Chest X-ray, AP view. Patient: 55 years old, sex F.
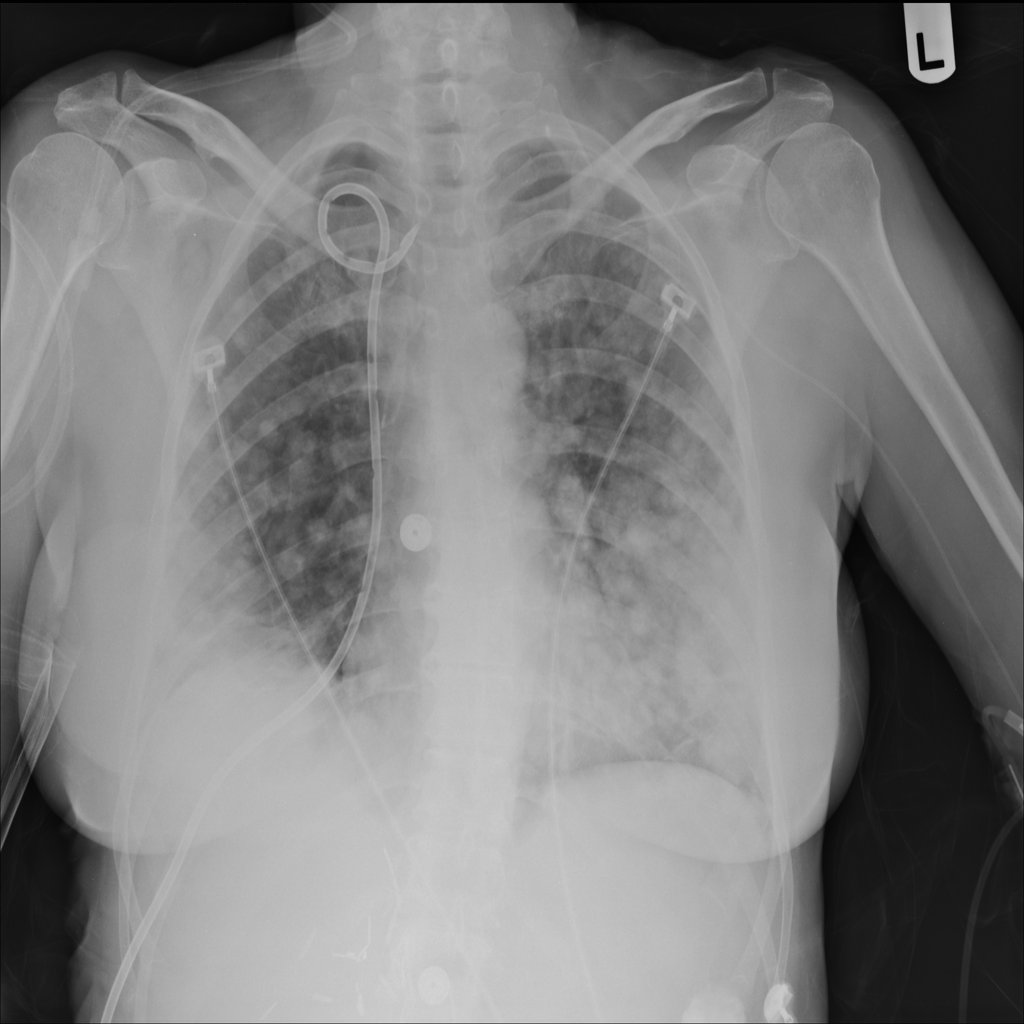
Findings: Atelectasis, Nodule, Pneumothorax